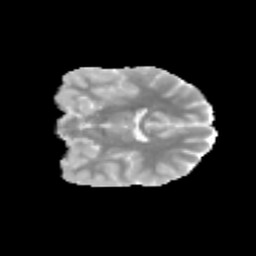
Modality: MD
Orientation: coronal
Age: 10
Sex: female
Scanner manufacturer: siemens
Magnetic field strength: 3 T
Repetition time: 3.8 s
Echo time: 0.07 s